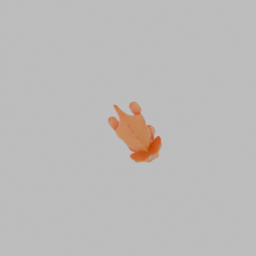
Label: animals